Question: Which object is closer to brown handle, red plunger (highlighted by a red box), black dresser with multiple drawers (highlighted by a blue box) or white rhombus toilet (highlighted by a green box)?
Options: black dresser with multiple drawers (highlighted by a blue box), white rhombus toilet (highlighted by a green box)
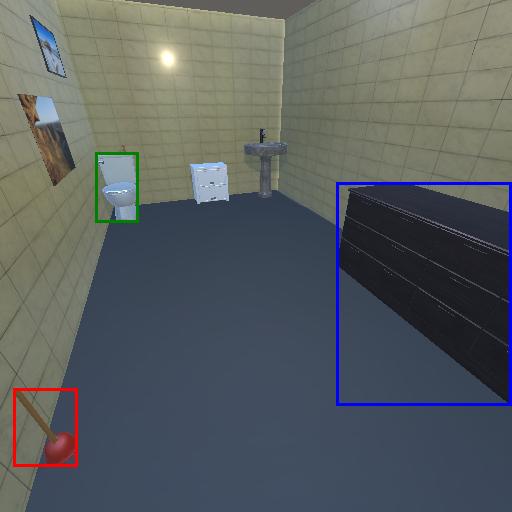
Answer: black dresser with multiple drawers (highlighted by a blue box)